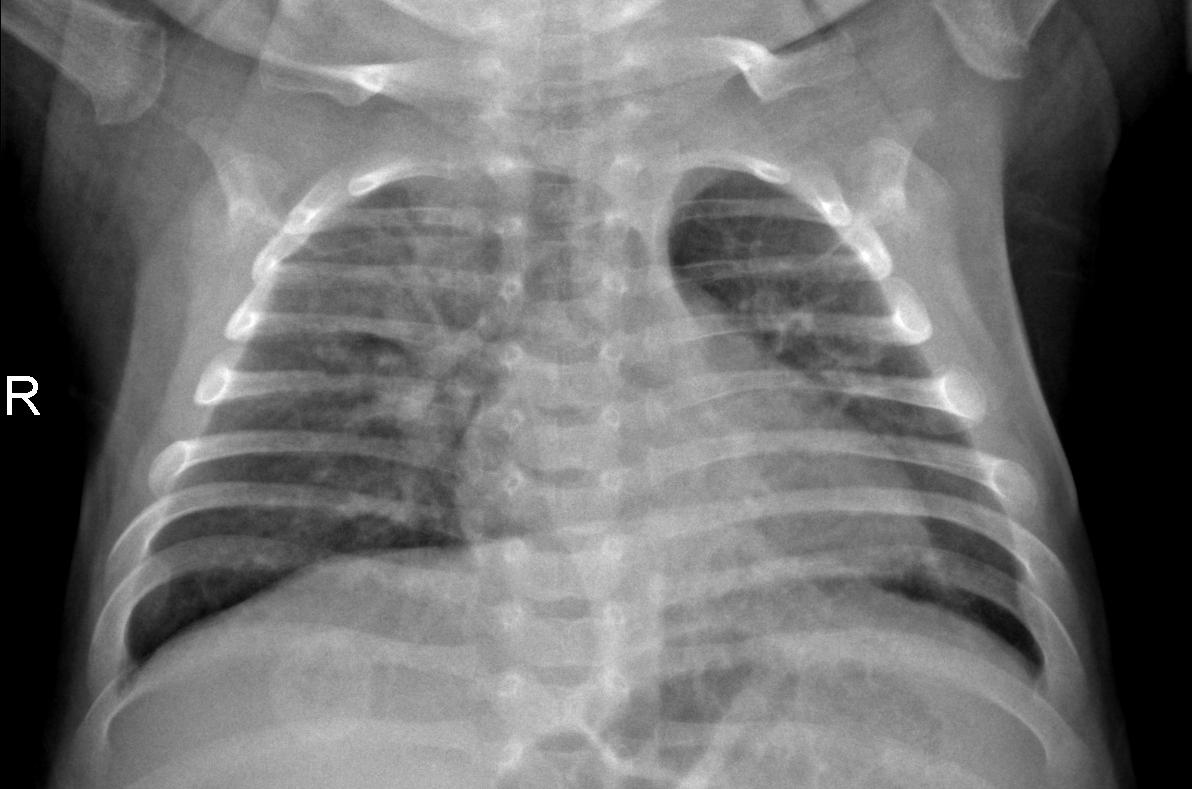
Diagnosis: PNEUMONIA